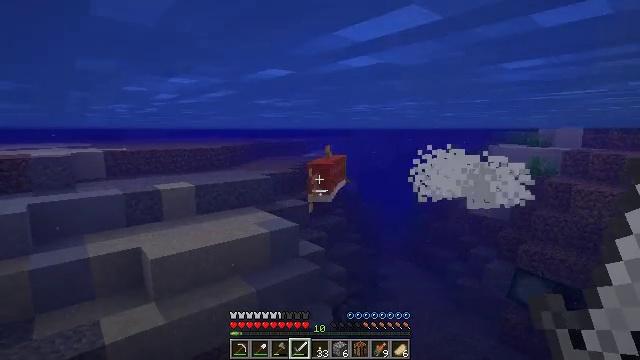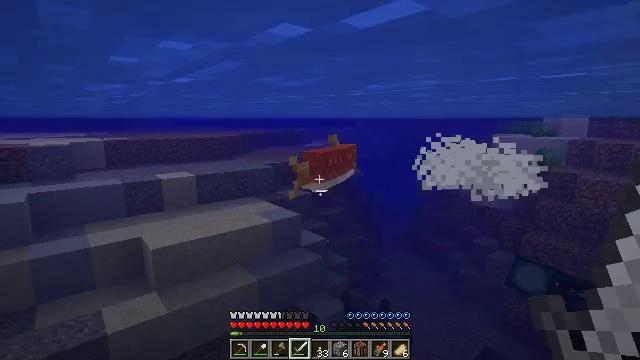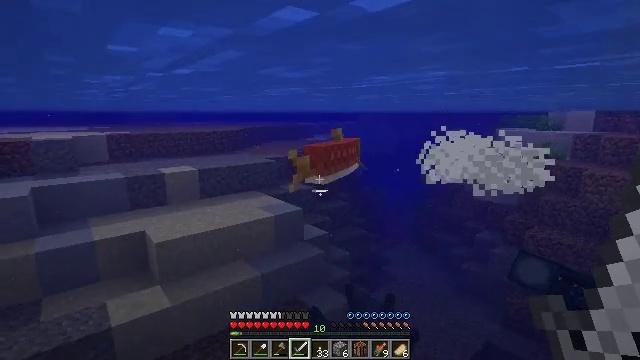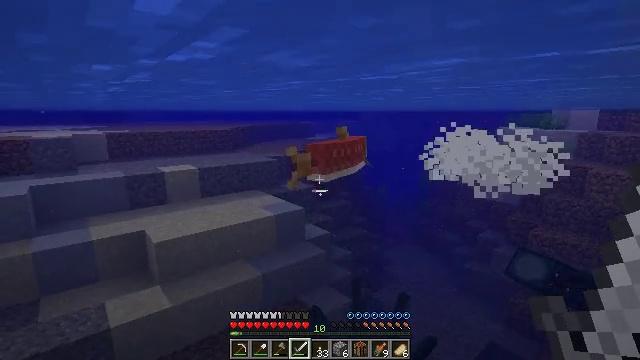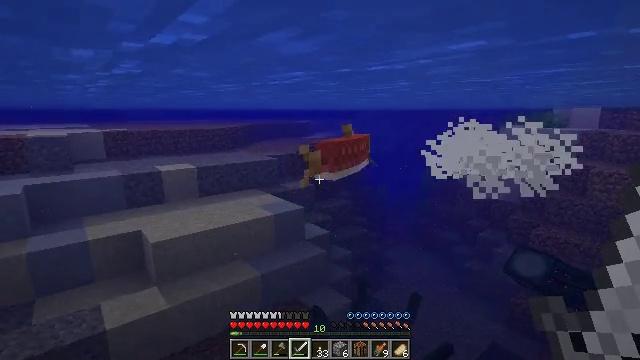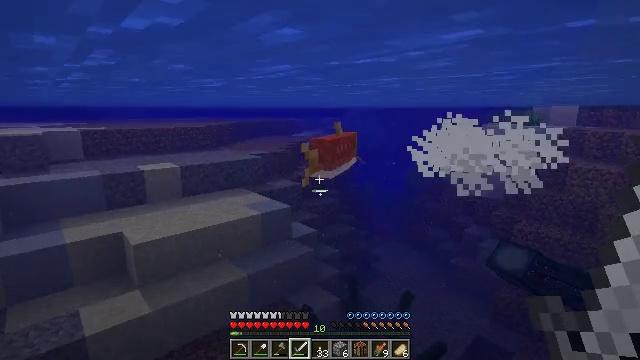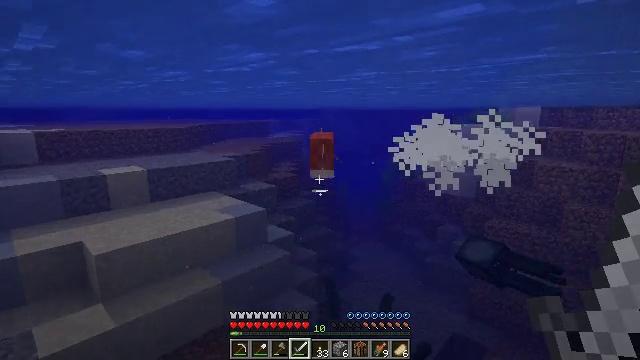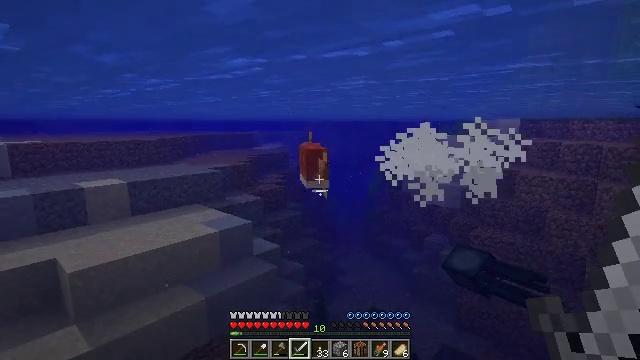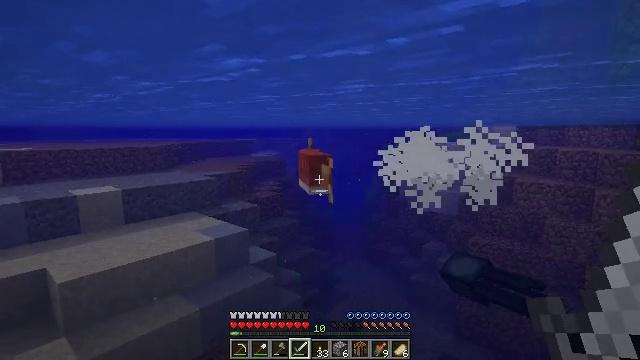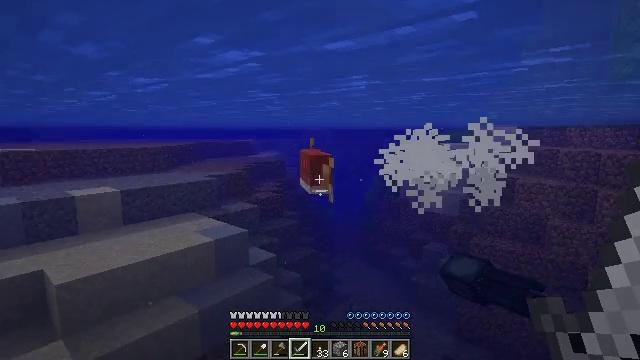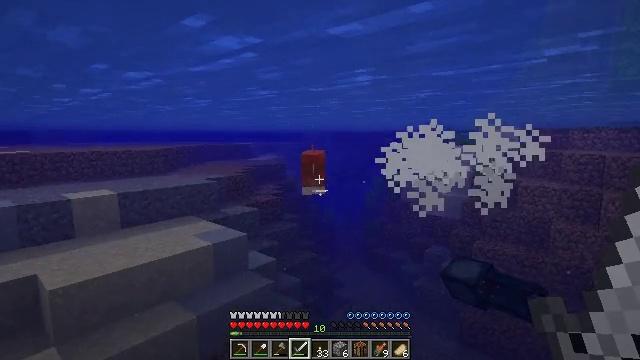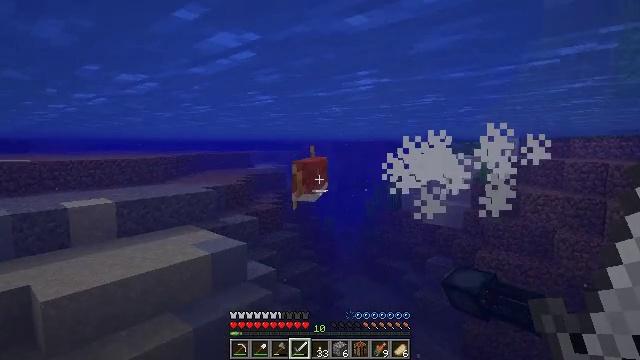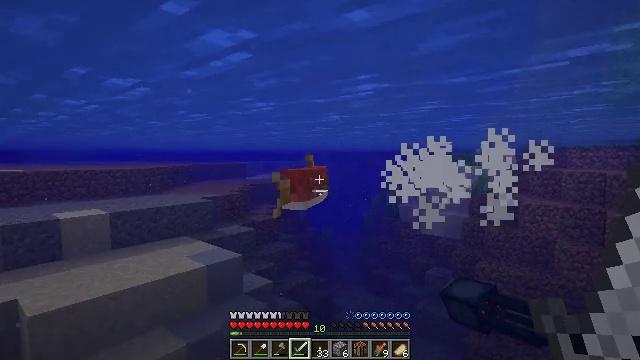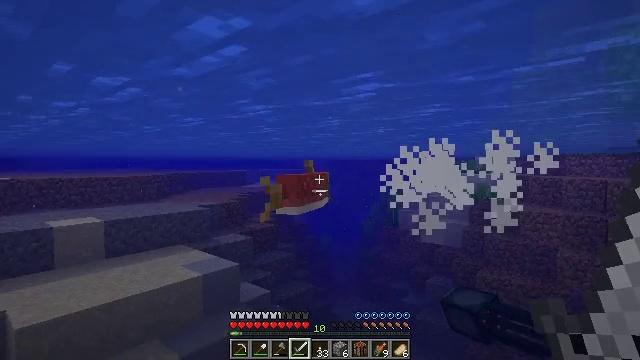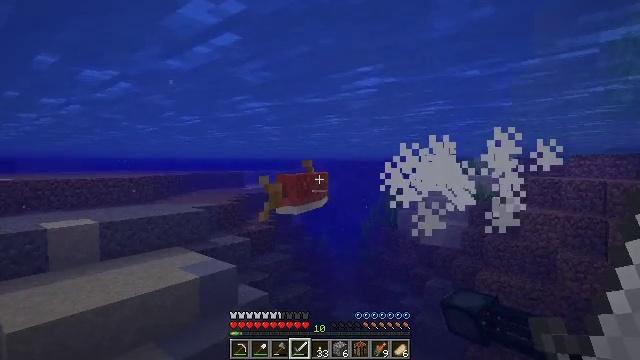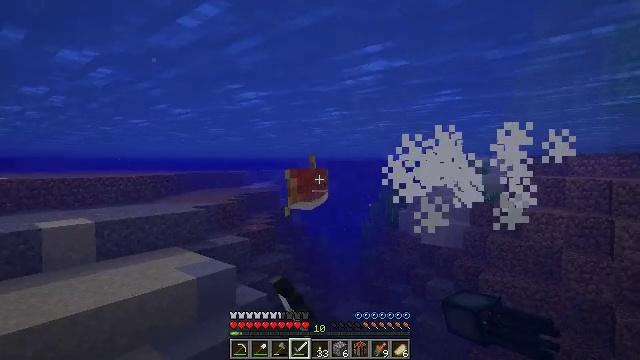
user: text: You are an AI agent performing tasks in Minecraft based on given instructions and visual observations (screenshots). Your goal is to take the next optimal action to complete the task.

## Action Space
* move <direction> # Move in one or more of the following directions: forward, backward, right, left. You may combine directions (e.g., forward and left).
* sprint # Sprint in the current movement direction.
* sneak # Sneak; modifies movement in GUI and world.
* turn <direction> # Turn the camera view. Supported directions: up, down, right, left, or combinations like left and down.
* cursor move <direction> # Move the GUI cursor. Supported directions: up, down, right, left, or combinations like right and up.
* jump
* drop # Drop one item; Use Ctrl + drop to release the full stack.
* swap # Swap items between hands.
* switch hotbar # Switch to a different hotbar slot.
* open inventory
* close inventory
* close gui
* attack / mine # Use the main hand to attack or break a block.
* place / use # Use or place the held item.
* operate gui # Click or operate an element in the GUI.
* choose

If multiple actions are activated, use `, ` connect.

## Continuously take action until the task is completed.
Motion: motion action
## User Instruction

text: Fish and kill the salmon.
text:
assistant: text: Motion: move forward, turn down
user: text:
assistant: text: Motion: move forward, turn down
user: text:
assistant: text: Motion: move forward
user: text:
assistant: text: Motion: move forward
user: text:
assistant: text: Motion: move forward, turn right
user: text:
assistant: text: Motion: move forward, turn right
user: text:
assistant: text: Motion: move forward, turn right and up
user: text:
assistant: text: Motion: move forward, turn up
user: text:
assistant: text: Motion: move forward
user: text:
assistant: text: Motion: move forward
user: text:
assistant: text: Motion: move forward, turn up
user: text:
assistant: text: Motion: move forward, turn up
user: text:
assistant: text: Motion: move forward, turn up
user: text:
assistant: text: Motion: move forward, attack / mine
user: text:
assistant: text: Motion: move forward, attack / mine
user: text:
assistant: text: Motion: move forward, attack / mine
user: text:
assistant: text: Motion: move forward, attack / mine
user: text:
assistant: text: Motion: move forward, attack / mine
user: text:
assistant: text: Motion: no_op